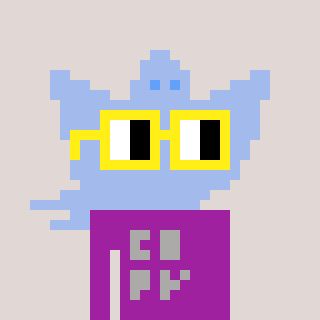
a pixel art character with square yellow glasses, a ghost-B-shaped head and a magenta-colored body on a warm background